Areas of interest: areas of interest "Commercial service"
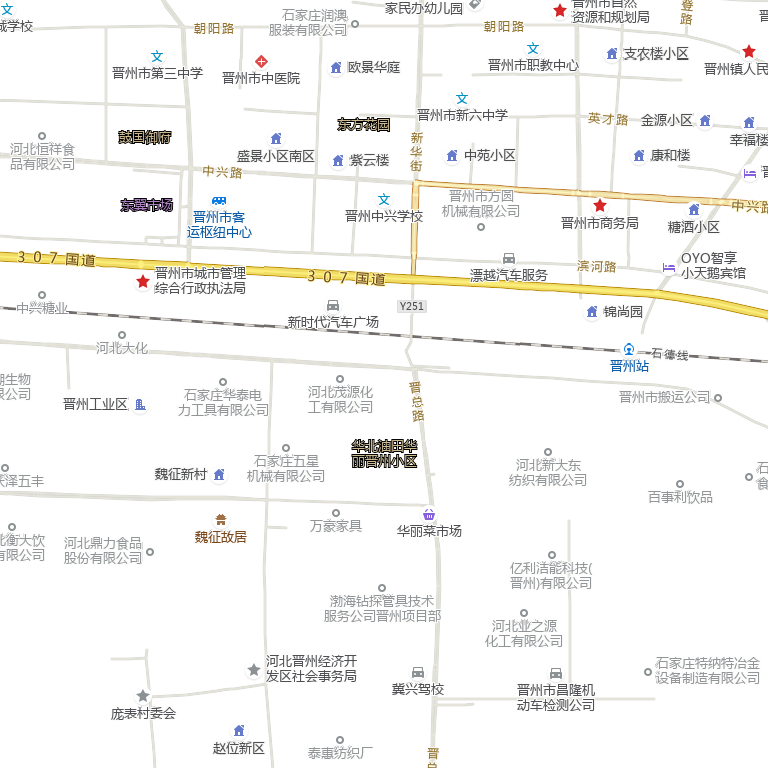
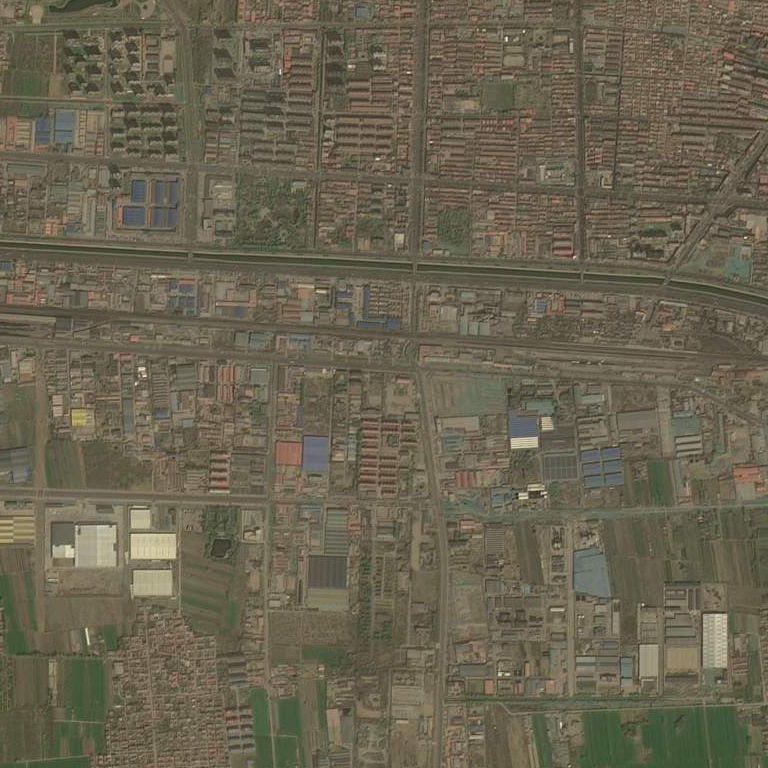